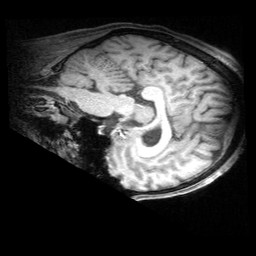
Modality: T1w
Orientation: sagittal
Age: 23
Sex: male
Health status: healthy